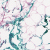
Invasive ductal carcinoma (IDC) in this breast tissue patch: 0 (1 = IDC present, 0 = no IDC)